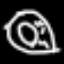
Label: donut